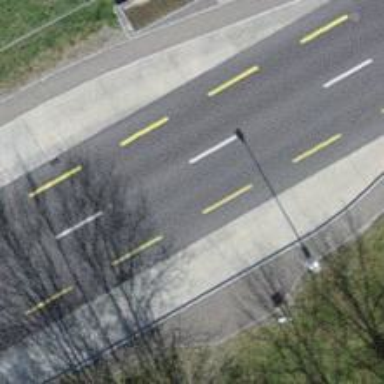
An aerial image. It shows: Secondary road with asphalt surface and designated cycle lane.